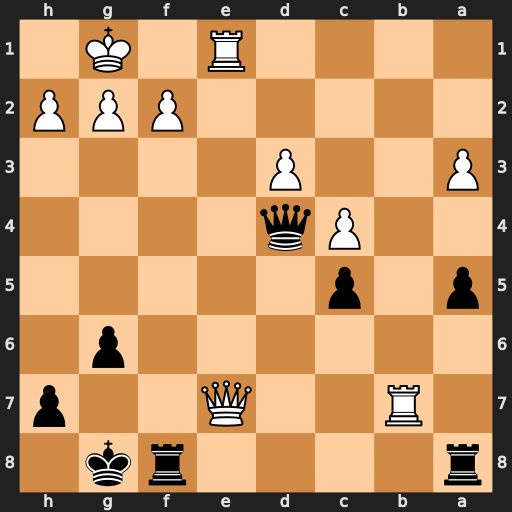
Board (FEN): r4rk1/1R2Q2p/6p1/p1p5/2Pq4/P2P4/5PPP/4R1K1
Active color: b
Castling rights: -
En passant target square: -
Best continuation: Qxf2+ Kh1 Qf1+ Rxf1 Rxf1#